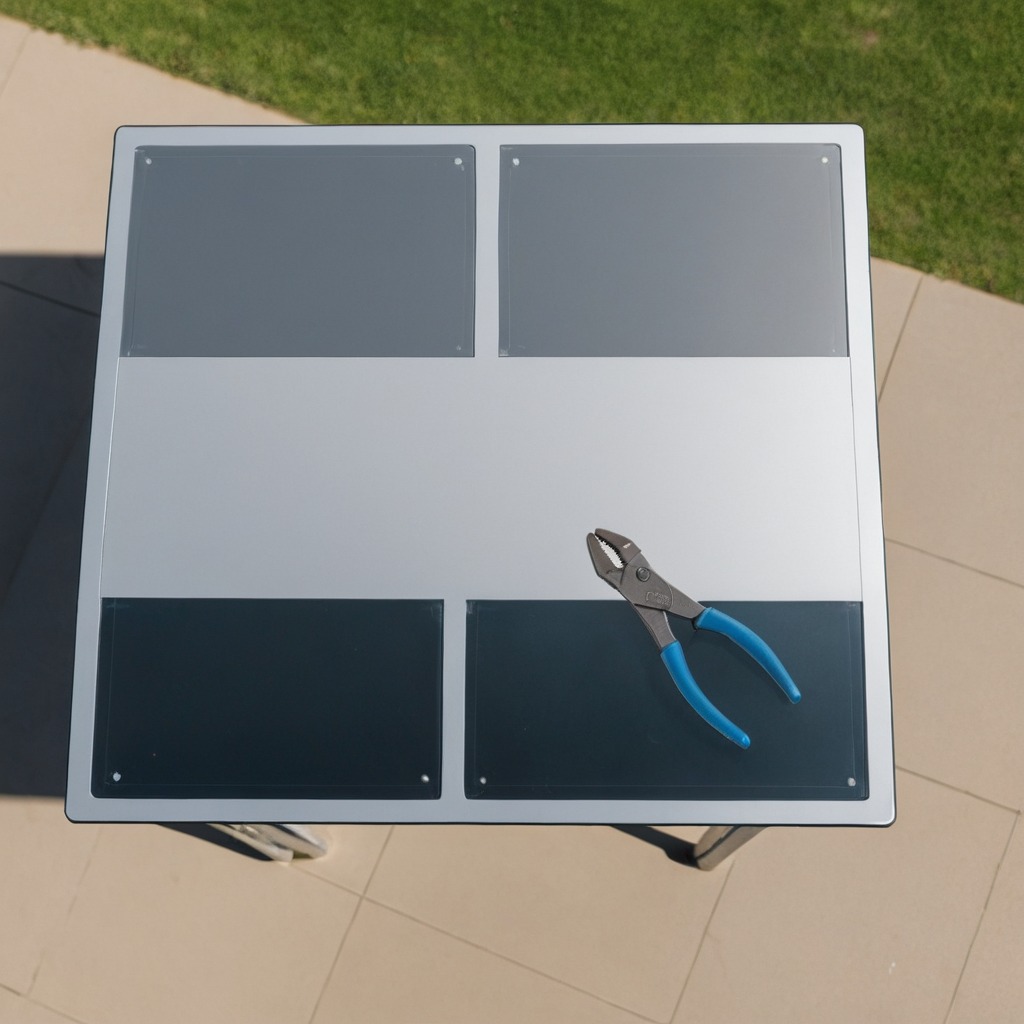
A plier is lying on a clean utility table in a temporary outdoor tool station.